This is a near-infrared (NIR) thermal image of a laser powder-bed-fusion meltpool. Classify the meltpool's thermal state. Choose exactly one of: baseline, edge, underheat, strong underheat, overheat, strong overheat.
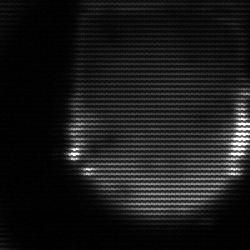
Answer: edge